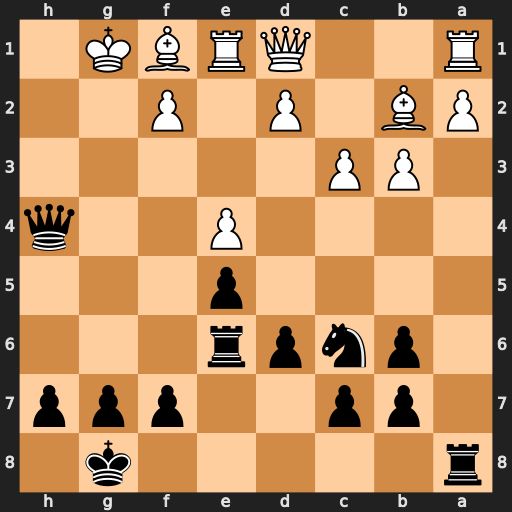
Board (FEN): r5k1/1pp2ppp/1pnpr3/4p3/4P2q/1PP5/PB1P1P2/R2QRBK1
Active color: b
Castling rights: -
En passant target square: -
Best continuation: Rg6+ Bg2 Qh3